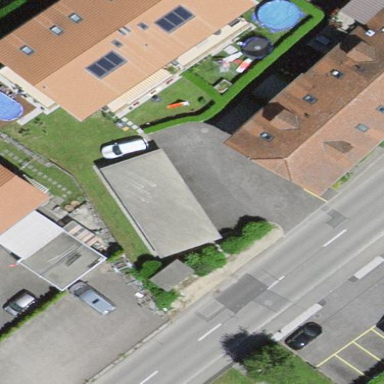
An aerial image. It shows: Garage building.